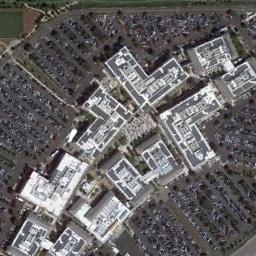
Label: parking_lot